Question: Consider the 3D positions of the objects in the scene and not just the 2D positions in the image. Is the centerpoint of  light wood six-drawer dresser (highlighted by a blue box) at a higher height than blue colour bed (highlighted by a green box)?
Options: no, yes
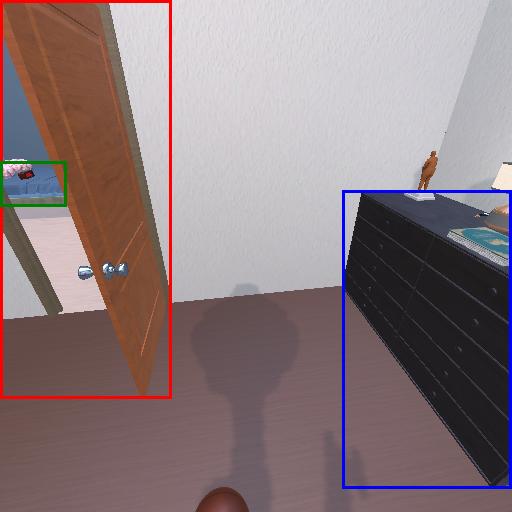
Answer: no